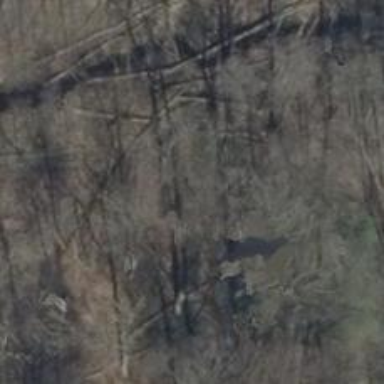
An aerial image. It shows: Fallen tree obstructing the path.